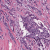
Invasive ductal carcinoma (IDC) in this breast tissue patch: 1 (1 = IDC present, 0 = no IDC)